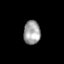
Tissue: skin
Cell type: Epithelial cells
Senescence score: 0.2875
Nuclear area (px): 388
Mean DAPI intensity: 161.402